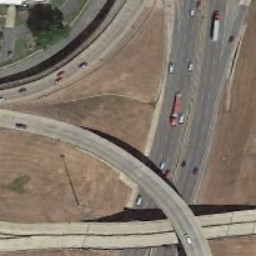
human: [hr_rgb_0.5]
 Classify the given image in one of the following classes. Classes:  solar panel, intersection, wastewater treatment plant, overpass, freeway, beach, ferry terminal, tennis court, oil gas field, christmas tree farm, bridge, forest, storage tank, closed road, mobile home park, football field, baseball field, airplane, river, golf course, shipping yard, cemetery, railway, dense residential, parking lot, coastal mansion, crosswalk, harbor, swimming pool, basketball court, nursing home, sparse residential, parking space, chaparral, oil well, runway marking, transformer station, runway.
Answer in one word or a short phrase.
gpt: overpass